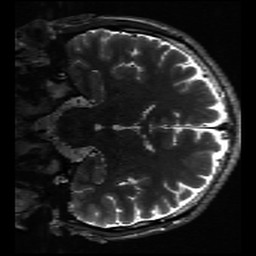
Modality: inplaneT2
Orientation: coronal